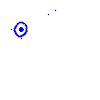
Particle: electron